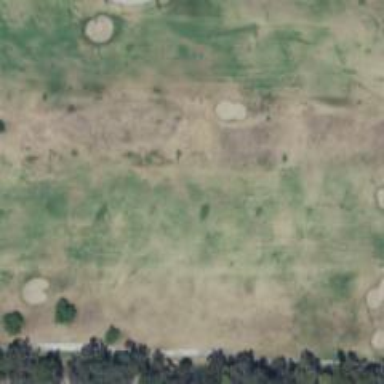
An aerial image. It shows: View of golf hole.